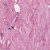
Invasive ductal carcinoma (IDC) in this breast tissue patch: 0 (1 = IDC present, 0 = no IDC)